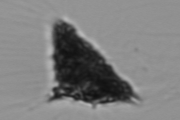
Label: Dictyocha